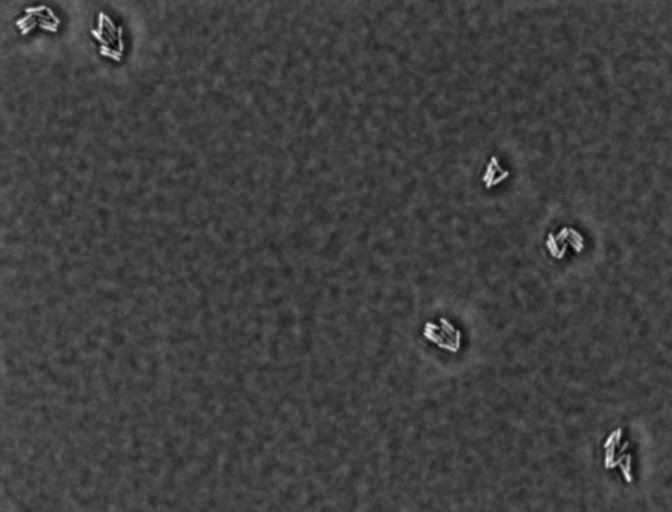
Salmonella enterica Enteritidis